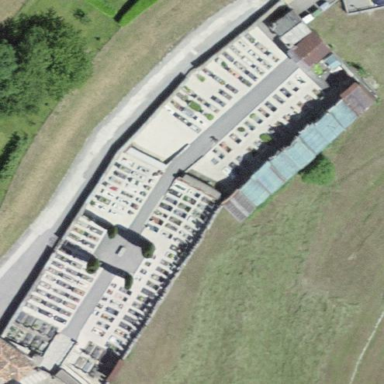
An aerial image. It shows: Graveyard used as cemetery.